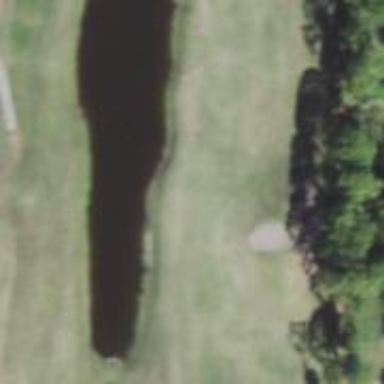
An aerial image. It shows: View of golf hole.